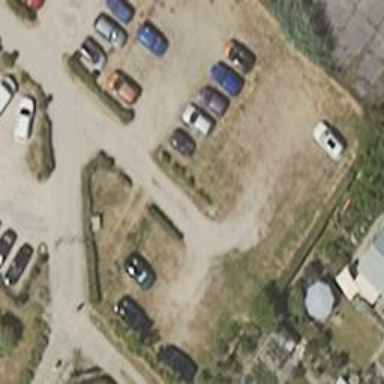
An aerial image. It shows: Road serving as parking aisle.